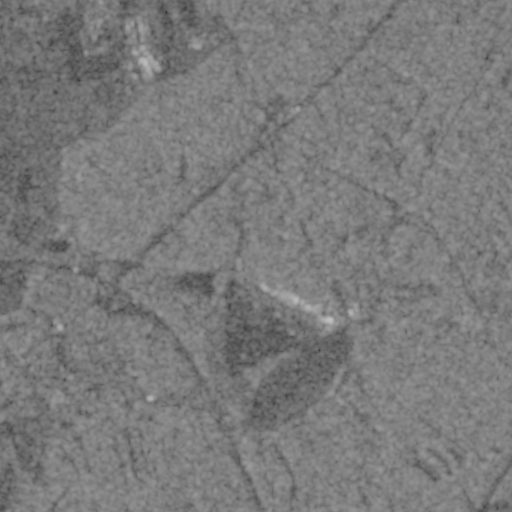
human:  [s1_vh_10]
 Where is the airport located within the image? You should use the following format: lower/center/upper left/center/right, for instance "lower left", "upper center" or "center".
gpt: The airport is located in the lower right of the image.
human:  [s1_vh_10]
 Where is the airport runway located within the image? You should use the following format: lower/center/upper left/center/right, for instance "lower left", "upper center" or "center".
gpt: The airport runway is located in the lower right of the image.
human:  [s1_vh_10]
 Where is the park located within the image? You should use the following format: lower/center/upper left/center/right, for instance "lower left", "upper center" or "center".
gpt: The park is located in the lower left of the image.
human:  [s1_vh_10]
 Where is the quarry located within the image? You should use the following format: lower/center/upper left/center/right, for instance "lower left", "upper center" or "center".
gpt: The quarry is located in the center right of the image.
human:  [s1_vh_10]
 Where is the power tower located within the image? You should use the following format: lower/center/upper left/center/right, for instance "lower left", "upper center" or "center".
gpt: There is no power tower in the image.

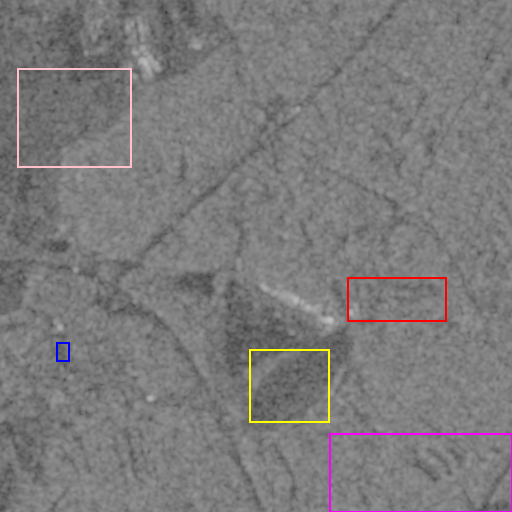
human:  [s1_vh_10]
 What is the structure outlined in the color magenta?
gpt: The structure outlined in magenta is an airport.
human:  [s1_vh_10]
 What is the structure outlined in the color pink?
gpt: The structure outlined in pink is a crop field.
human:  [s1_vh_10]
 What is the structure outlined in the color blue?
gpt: The structure outlined in blue is a park.
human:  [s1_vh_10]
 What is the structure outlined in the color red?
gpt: The structure outlined in red is a quarry.
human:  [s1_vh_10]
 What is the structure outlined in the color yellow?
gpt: The structure outlined in yellow is a solar farm.
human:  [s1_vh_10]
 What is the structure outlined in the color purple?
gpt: There is no purple outline.